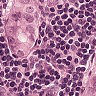
Metastatic tissue present: yes